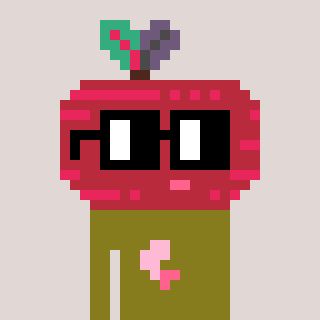
a pixel art character with square black glasses, a beet-shaped head and a gunk-colored body on a warm background